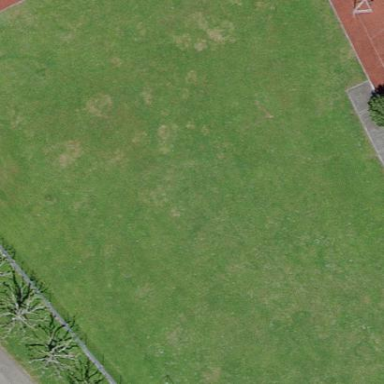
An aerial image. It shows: Area covered with grass.